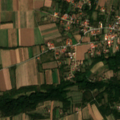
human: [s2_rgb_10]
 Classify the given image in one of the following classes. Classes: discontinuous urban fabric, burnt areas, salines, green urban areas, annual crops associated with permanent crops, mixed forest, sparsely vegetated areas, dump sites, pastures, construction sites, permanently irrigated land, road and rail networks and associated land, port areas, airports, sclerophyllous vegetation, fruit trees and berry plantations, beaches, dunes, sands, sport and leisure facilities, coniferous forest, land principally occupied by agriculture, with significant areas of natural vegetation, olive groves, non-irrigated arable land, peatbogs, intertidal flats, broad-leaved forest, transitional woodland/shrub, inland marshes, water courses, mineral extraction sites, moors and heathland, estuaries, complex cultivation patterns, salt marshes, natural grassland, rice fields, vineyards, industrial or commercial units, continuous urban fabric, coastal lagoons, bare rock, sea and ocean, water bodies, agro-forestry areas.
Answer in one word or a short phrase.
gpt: discontinuous urban fabric, non-irrigated arable land, land principally occupied by agriculture, with significant areas of natural vegetation